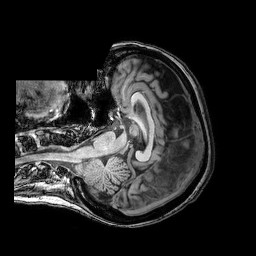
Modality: T1w
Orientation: axial
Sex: female
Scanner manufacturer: philips
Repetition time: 0.008088 s
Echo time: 0.0037 s